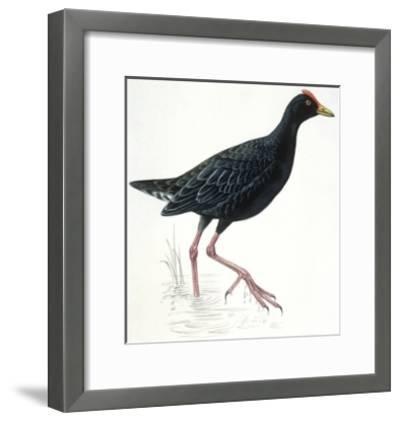
Label: European gallinule, Porphyrio porphyrio